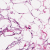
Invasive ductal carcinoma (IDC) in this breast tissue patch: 0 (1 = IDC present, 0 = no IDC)